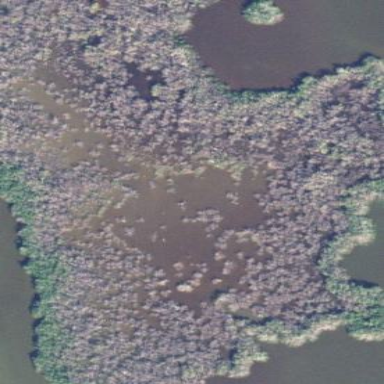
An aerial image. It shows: Rich mangrove swamp wetland filled with Mangrove plants.